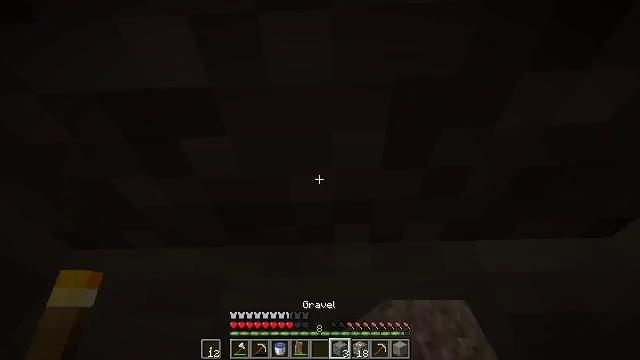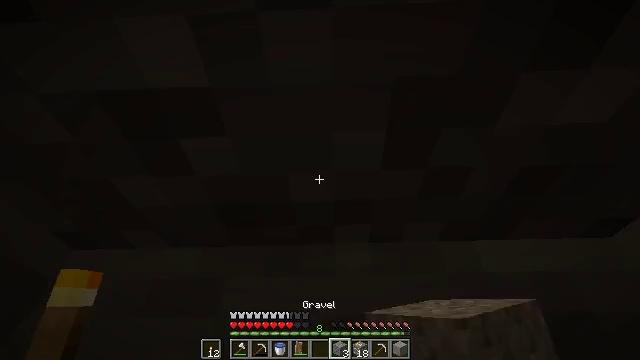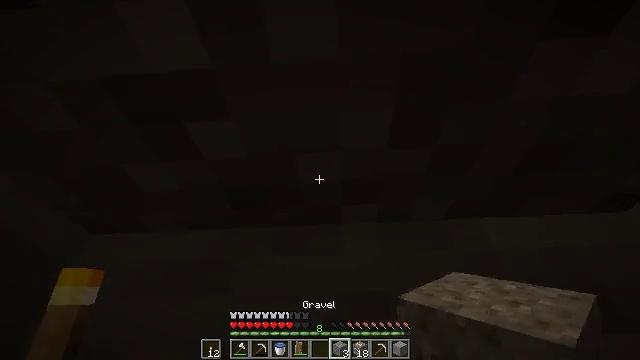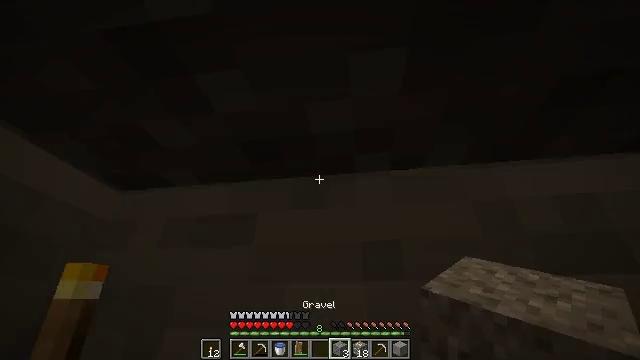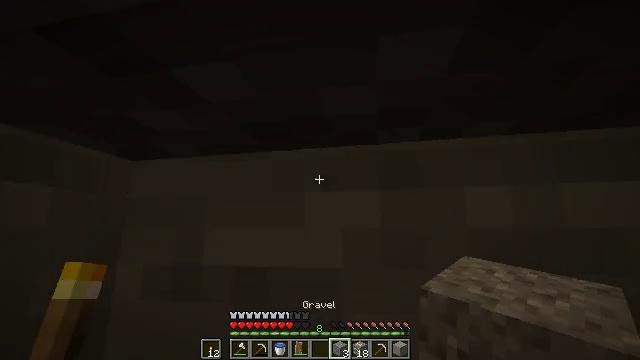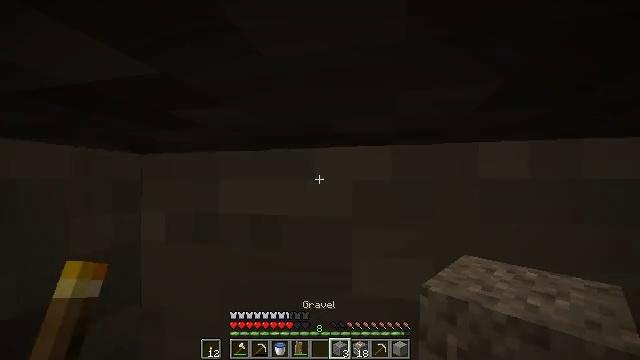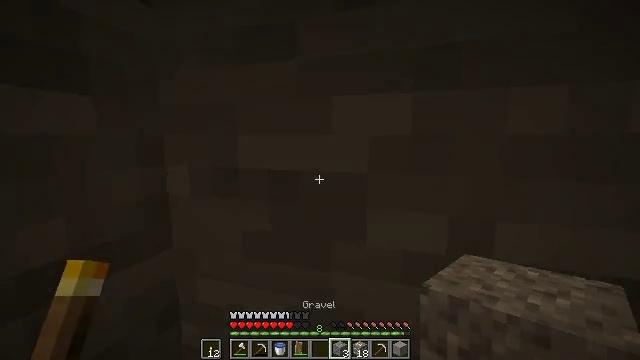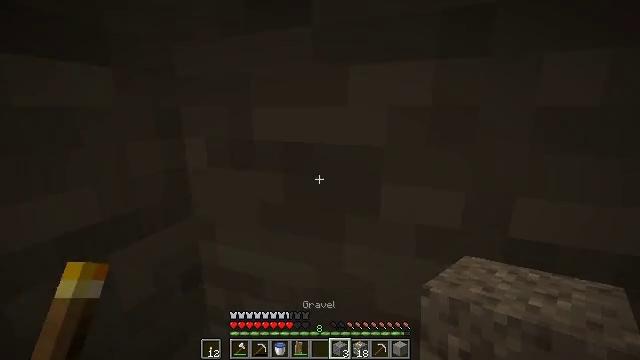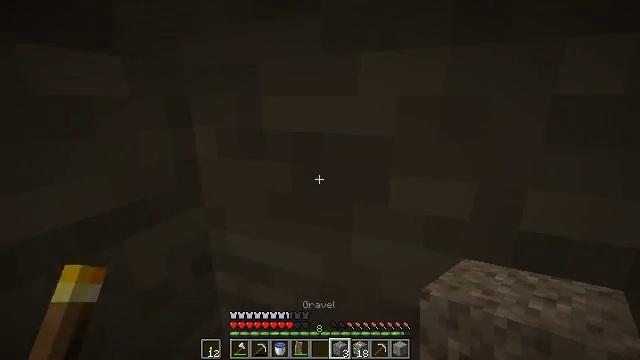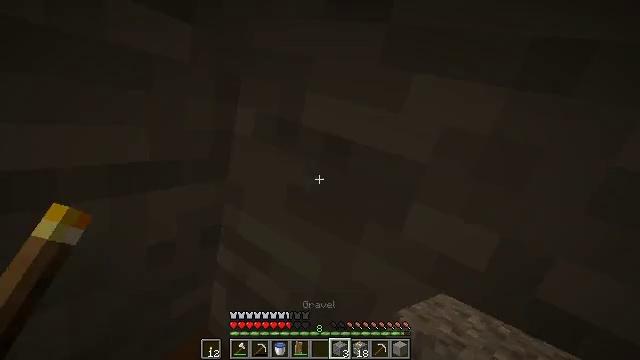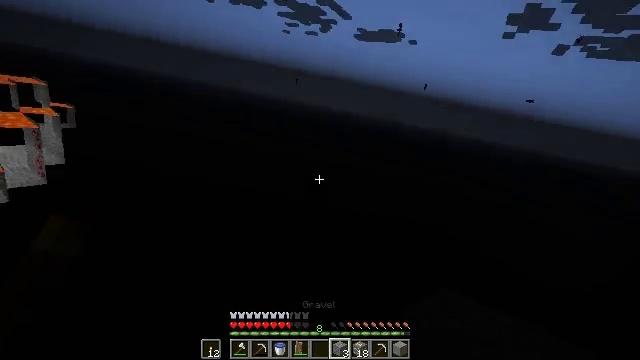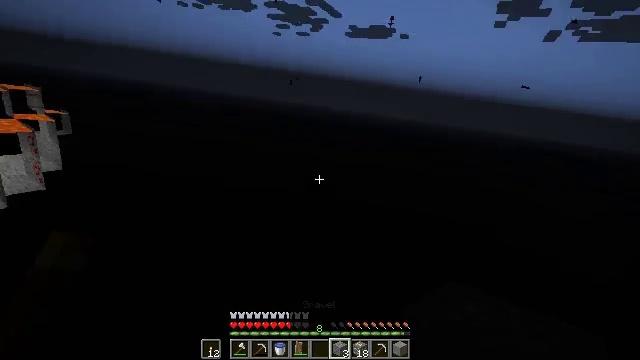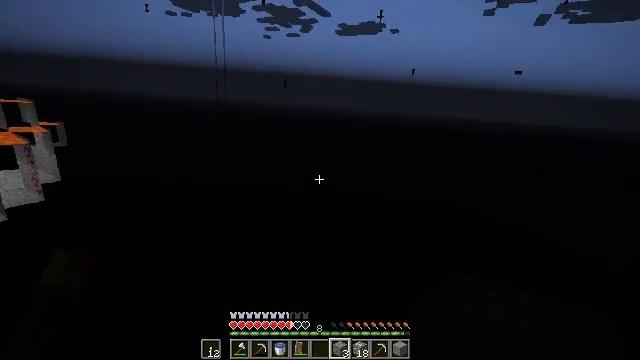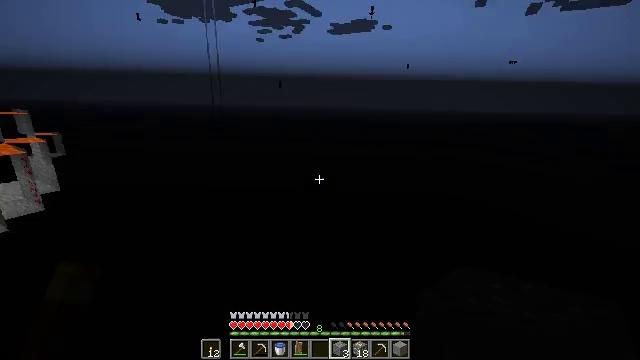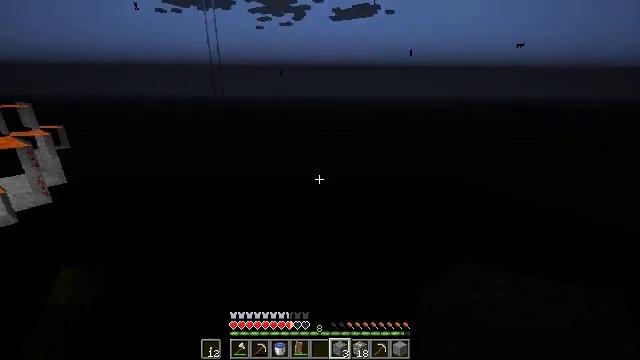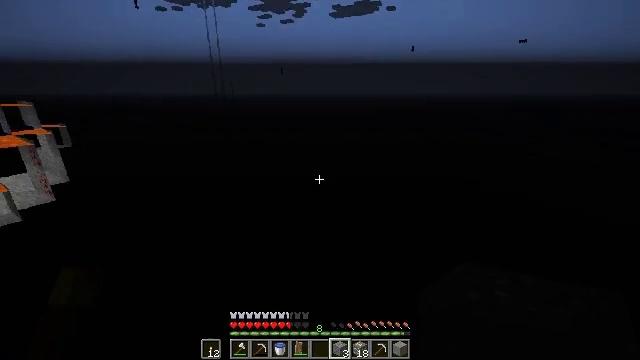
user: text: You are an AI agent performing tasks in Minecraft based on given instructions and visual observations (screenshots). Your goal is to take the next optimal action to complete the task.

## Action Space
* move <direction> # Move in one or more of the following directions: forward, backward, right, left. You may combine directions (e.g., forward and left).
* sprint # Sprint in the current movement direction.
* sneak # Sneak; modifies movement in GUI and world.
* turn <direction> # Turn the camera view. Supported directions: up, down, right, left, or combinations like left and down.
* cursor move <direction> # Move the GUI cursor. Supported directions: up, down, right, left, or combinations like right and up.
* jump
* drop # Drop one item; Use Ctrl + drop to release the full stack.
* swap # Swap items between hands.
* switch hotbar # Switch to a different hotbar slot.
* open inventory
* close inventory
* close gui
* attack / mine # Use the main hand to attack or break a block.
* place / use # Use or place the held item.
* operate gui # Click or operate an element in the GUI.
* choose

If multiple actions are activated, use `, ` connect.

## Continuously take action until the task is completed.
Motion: motion action
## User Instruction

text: Gather the composter from your farm.
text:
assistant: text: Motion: no_op
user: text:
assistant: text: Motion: turn left and down
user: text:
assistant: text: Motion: turn left and down
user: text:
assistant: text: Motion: turn left and down
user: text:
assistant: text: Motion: turn left and down
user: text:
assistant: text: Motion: turn left and down
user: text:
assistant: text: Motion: turn left and down
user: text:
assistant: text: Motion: turn left and down
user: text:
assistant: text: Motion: turn left
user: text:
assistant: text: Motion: no_op
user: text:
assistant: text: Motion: no_op
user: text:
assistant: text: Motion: no_op
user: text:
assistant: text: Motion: no_op
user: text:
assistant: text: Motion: turn down
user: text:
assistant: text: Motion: no_op
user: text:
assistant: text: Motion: no_op
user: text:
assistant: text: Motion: turn left and down
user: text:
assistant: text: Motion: turn left
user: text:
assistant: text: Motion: turn left
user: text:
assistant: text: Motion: turn left and up
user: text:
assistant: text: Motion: turn left and up
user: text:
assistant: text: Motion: turn right and up
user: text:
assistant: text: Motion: no_op
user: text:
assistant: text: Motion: no_op
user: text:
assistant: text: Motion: no_op
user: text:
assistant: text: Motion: no_op
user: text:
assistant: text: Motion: no_op
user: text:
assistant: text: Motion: no_op
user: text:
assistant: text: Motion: no_op
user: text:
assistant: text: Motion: turn left